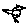
Label: bird